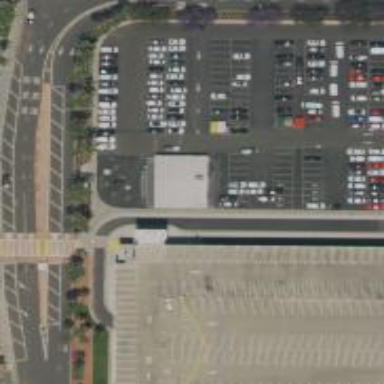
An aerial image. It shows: Car rental facility.